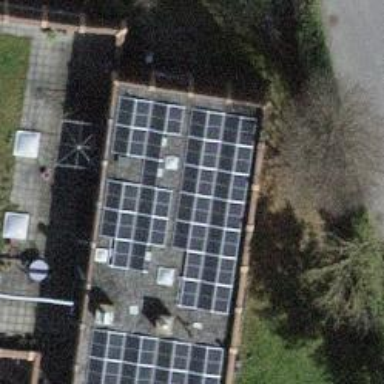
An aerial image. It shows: Solar power generator.